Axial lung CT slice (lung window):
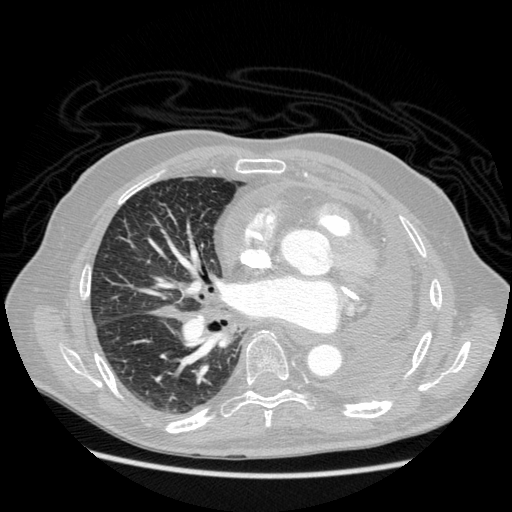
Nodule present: no